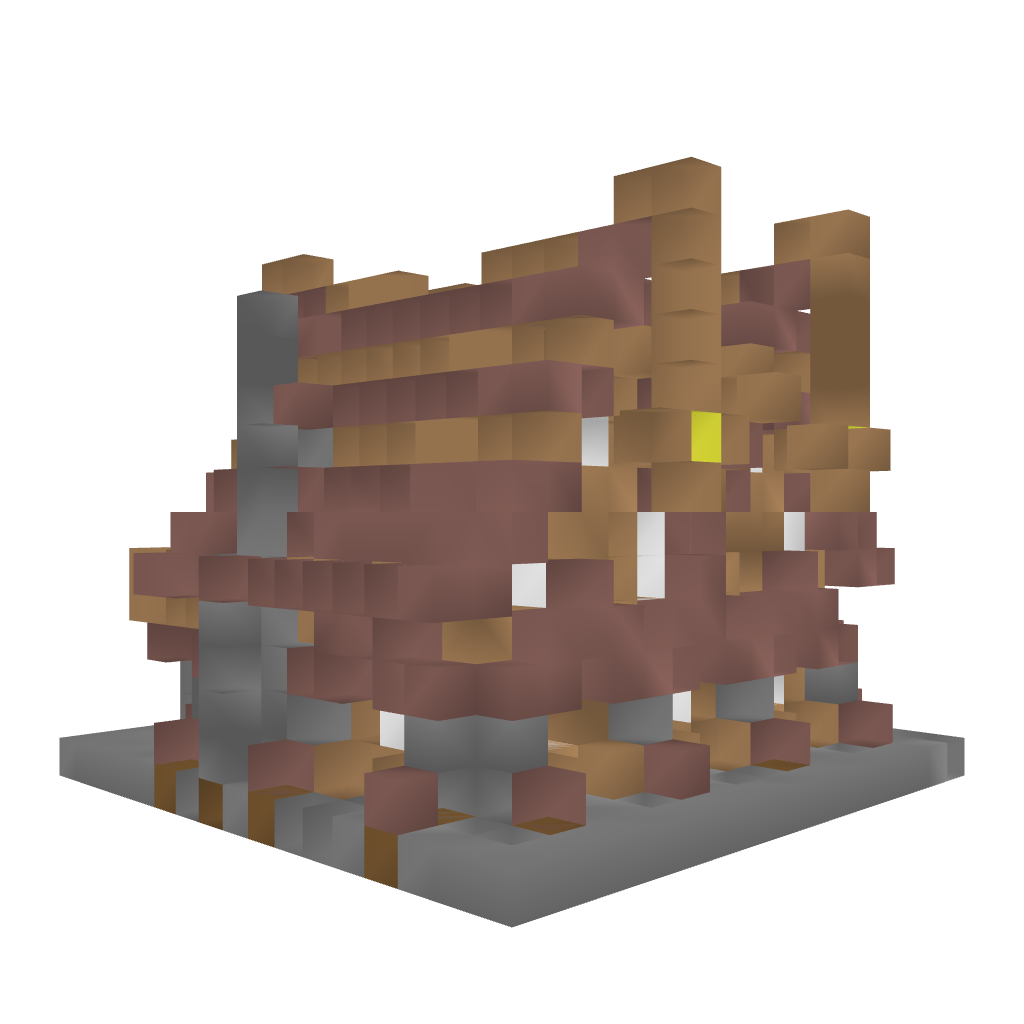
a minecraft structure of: Medieval House high quality